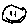
Label: smiley face